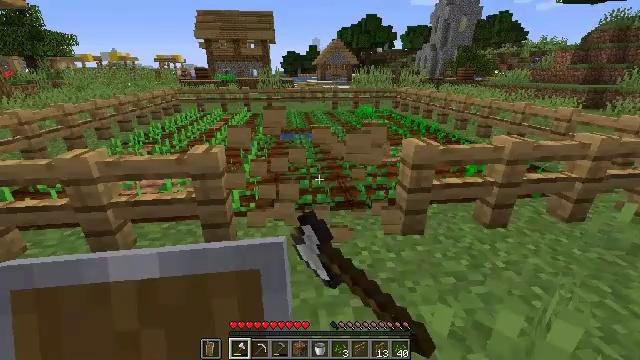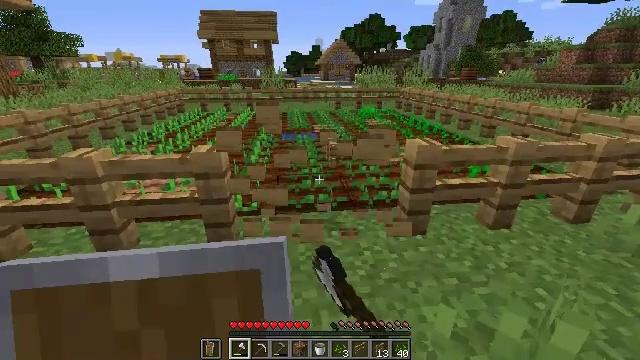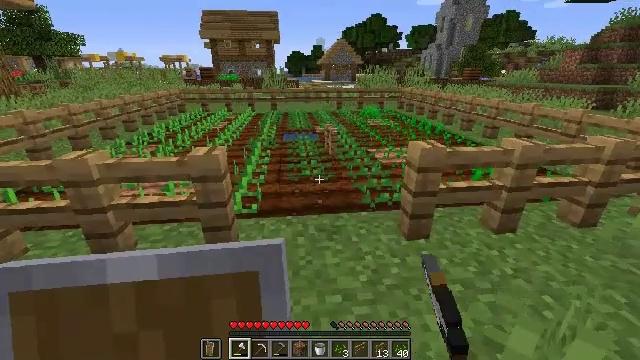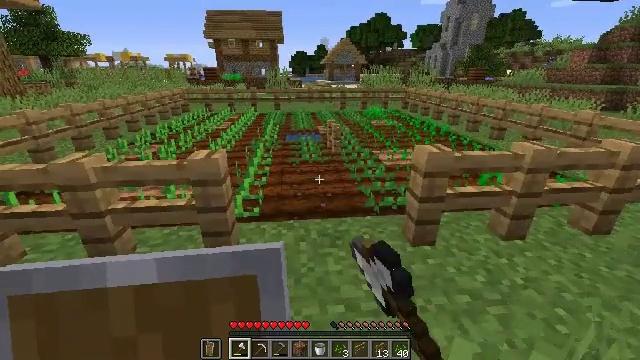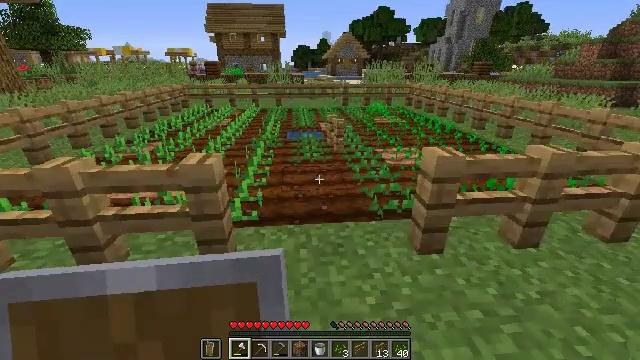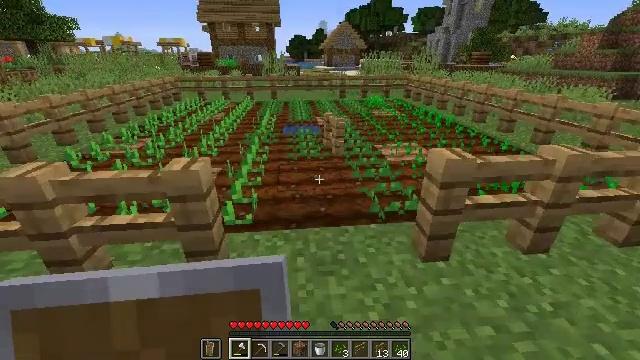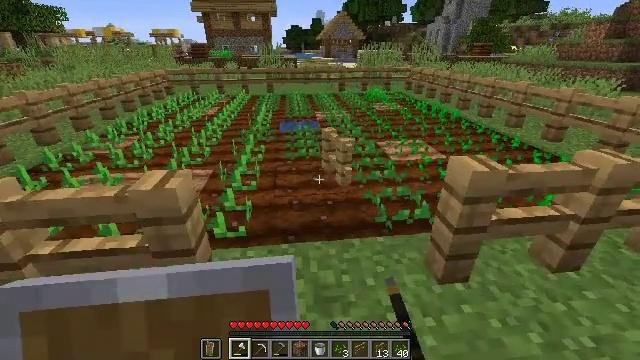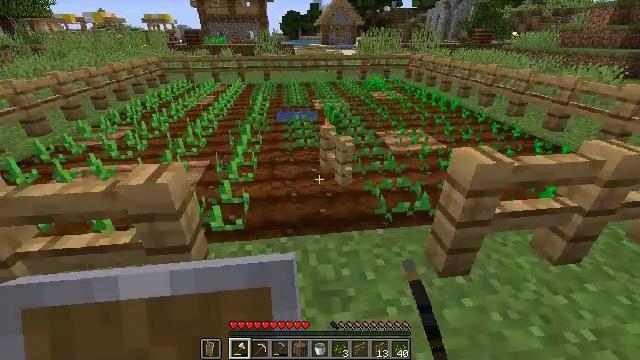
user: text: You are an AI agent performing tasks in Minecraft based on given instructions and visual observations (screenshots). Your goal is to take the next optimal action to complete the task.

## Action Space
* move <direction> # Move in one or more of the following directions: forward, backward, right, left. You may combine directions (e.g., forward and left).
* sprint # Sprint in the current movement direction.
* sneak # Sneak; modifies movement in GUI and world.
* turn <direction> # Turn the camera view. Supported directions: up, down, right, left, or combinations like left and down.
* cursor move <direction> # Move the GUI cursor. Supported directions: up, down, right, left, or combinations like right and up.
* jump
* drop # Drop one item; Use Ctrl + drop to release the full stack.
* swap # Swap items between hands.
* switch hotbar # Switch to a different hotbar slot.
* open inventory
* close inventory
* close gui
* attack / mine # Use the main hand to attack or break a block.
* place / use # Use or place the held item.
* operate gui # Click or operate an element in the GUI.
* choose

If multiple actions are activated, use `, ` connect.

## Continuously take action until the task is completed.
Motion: motion action
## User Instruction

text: Dig up carrots from the soil.
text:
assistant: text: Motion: attack / mine
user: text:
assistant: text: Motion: move forward, attack / mine
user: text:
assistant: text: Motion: move forward, attack / mine
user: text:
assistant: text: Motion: move forward
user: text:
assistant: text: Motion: move forward, turn down
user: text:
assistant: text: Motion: move forward, turn down
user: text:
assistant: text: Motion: move forward, turn down
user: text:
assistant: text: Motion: no_op